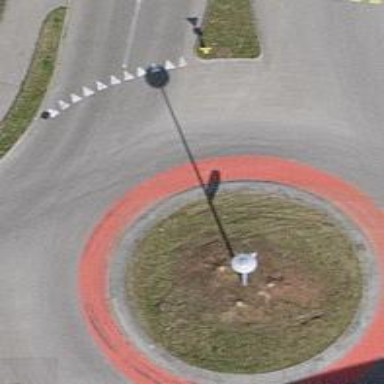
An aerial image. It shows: Tertiary road with asphalt surface leading to roundabout.